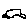
Label: car